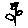
Label: flower